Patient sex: F
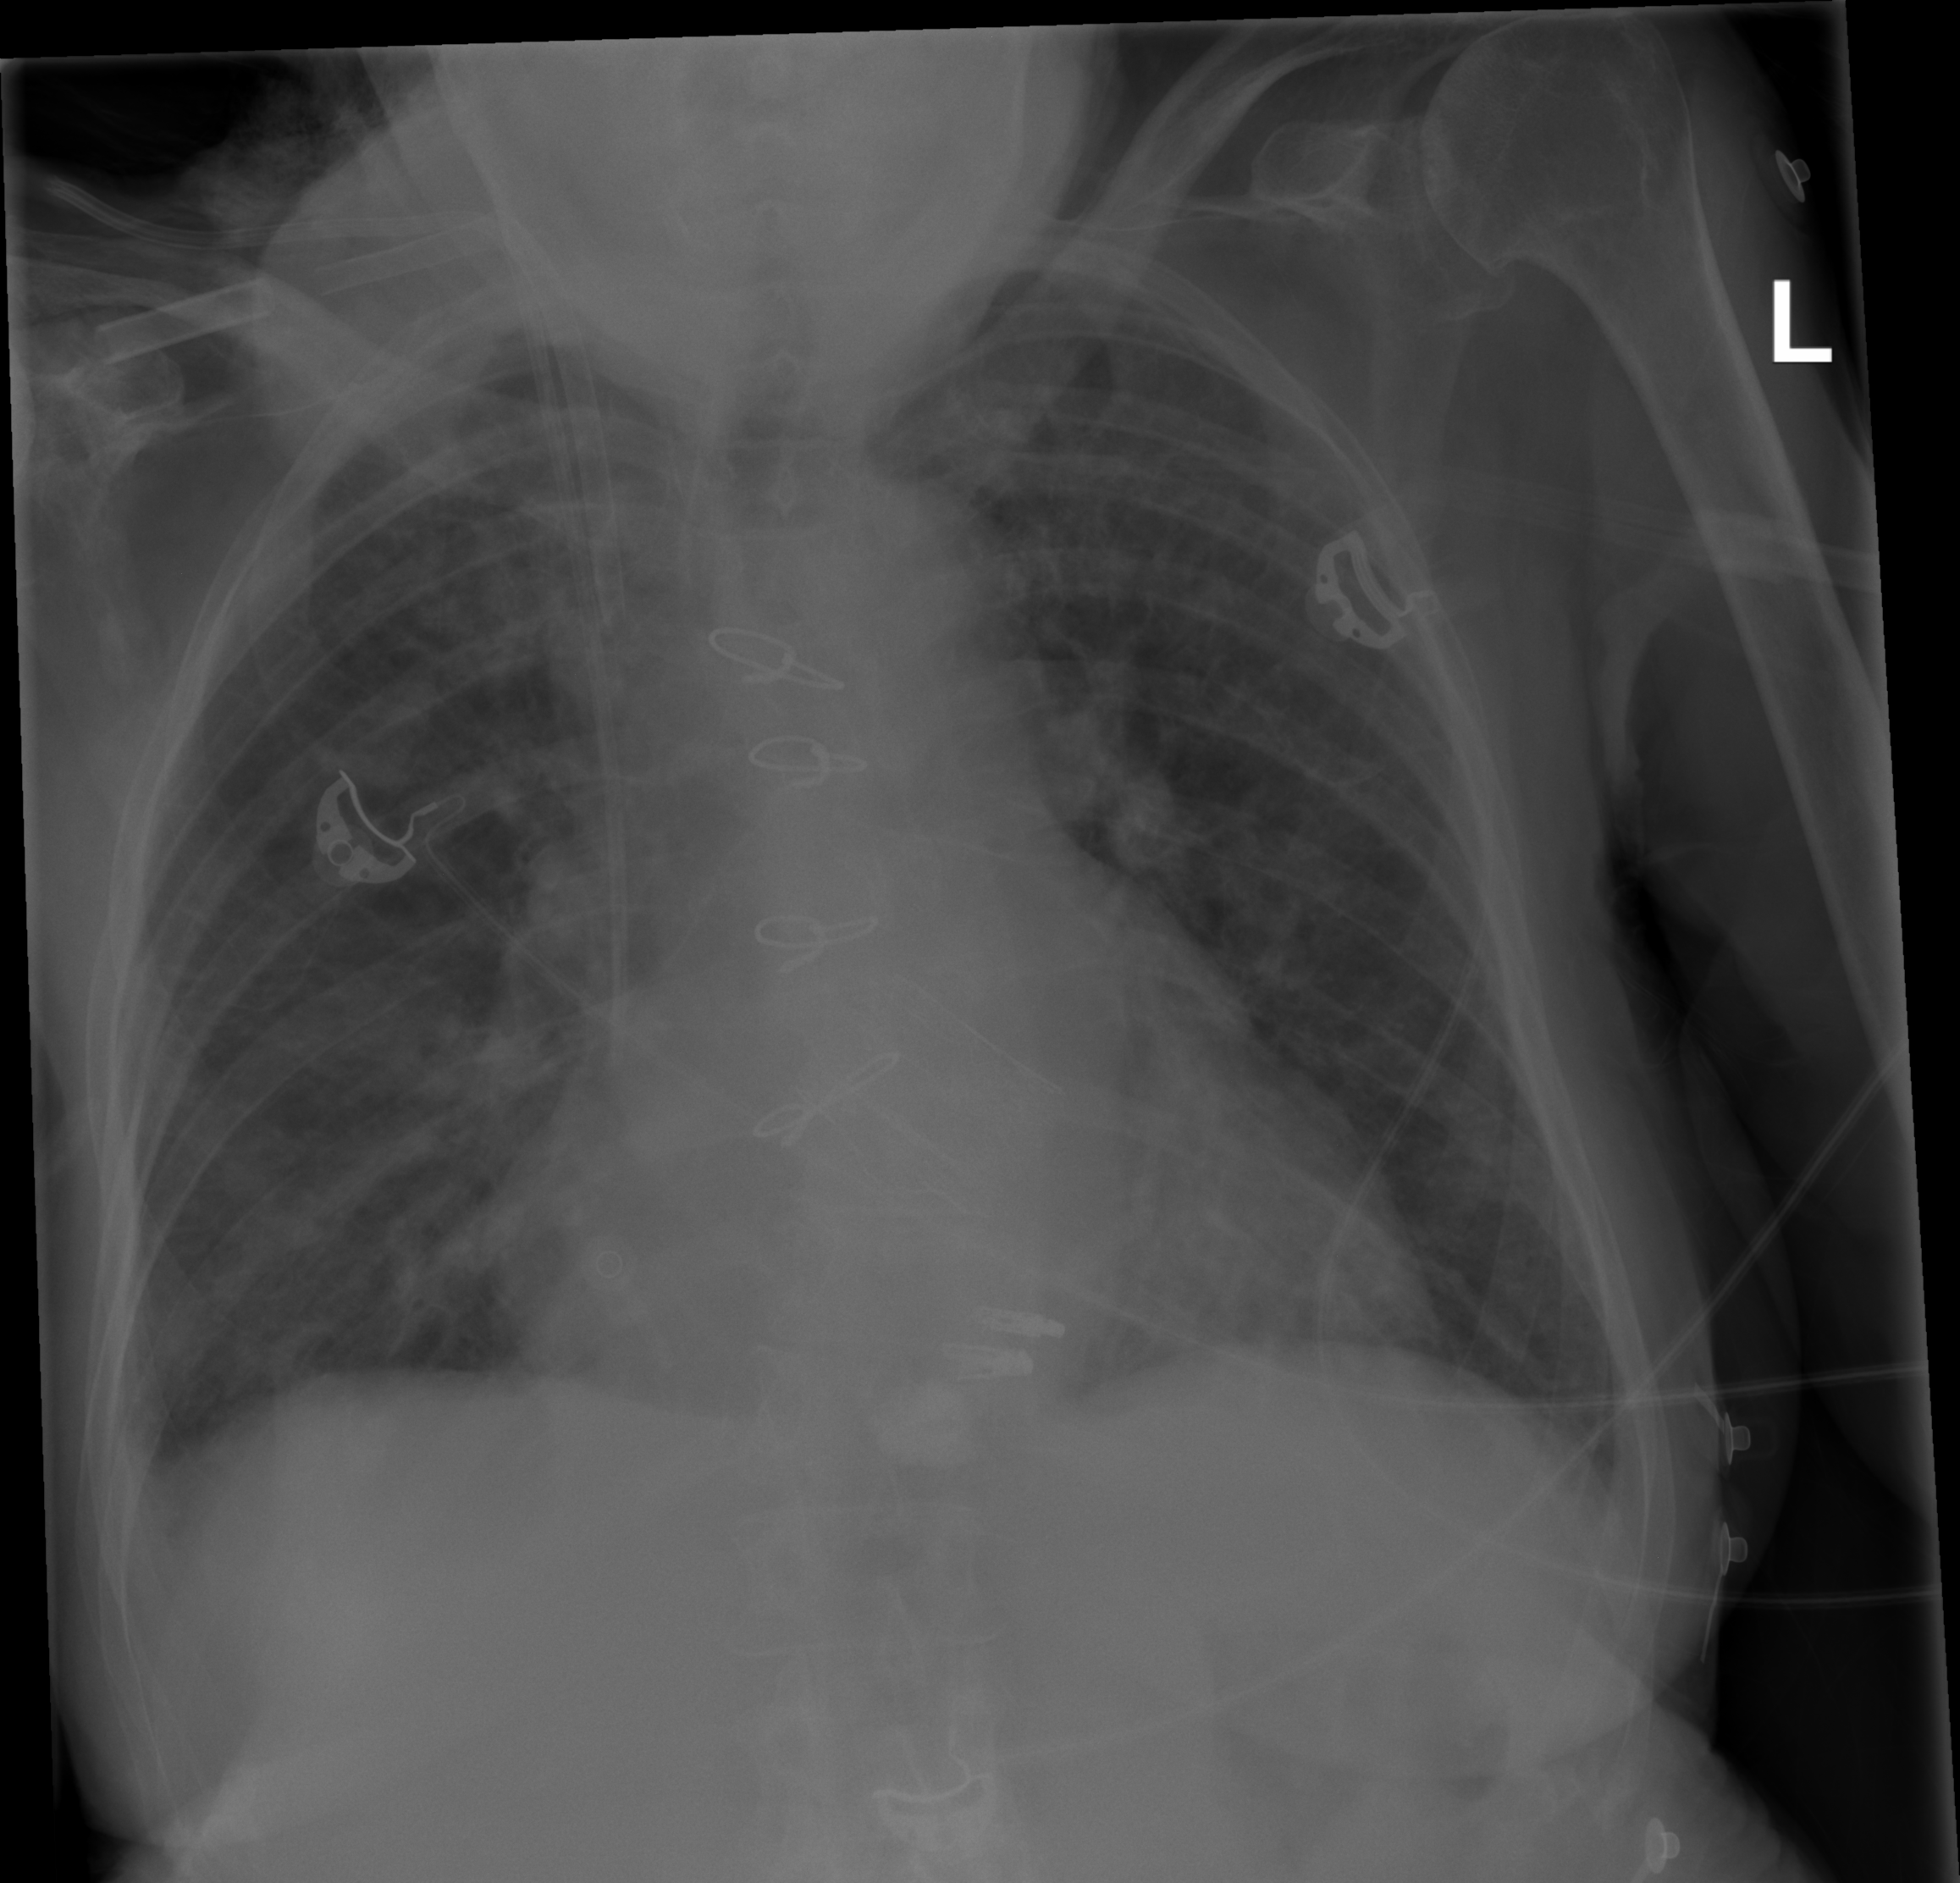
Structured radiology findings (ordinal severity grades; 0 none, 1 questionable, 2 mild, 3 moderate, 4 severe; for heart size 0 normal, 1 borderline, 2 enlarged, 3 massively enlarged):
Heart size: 2
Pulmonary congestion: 2
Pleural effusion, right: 1
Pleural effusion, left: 1
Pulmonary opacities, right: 2
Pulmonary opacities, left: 2
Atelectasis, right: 2
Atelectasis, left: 2